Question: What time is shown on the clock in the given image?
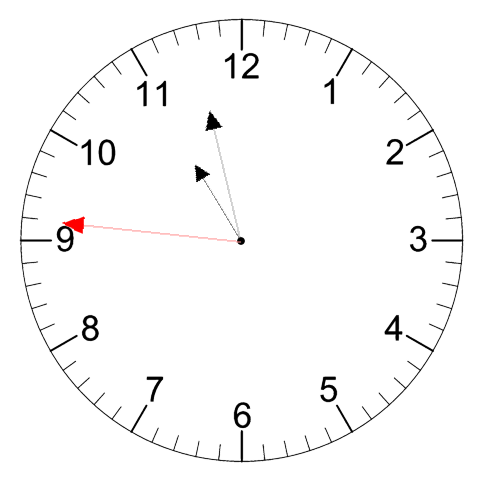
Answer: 10:57:46